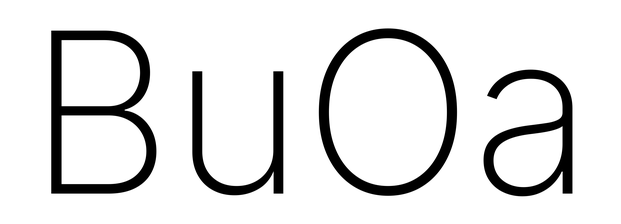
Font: Inter_ExtraLight